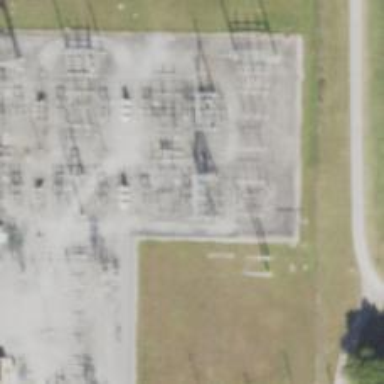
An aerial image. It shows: Switch for power supply.